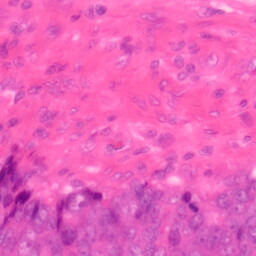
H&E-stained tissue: Colon